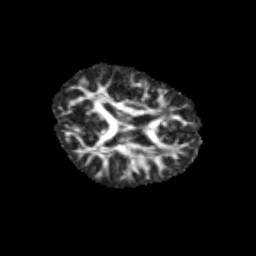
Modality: FA
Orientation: axial
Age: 11
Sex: female
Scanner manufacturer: siemens
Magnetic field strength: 3 T
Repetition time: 3.8 s
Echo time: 0.07 s